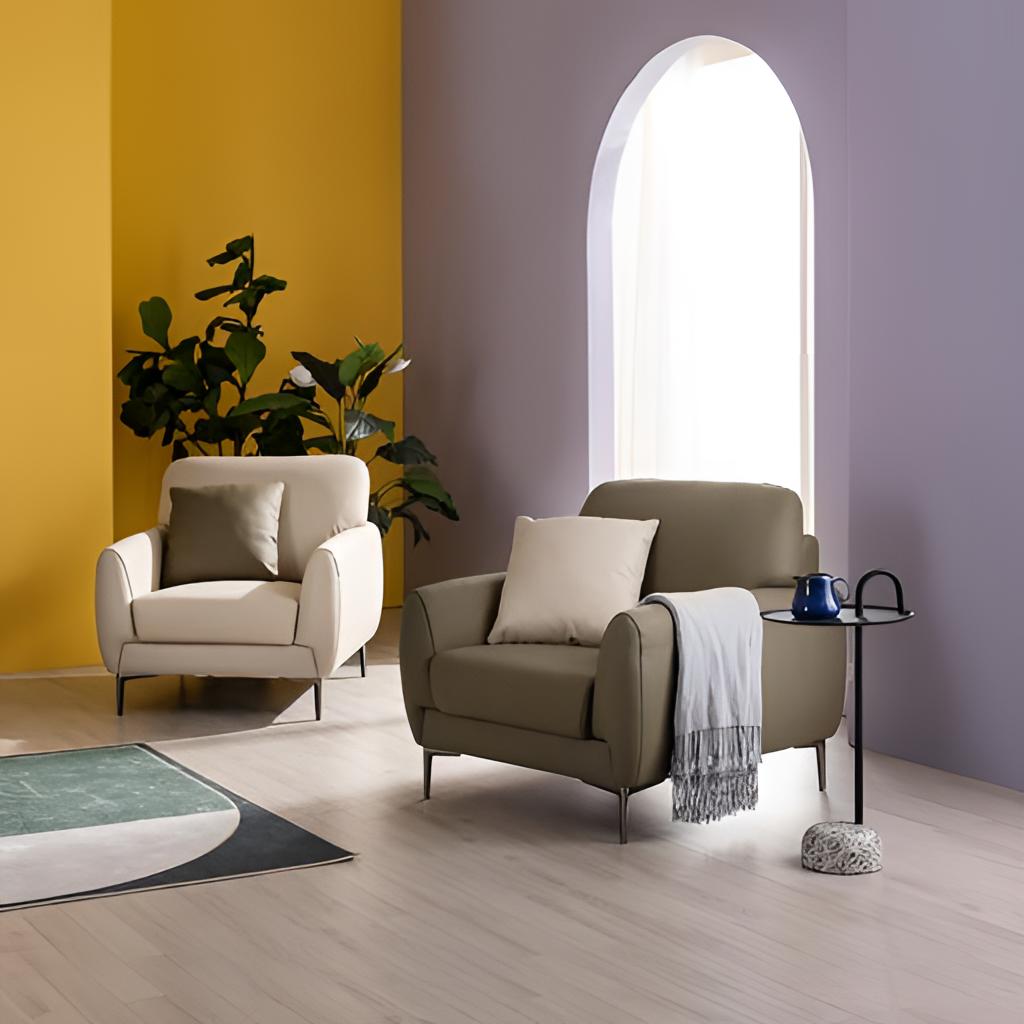
leather armchair, living room, wood flooring, with plank pattern, modern, yellow and lavender paint wallpaper, with vertical two tone pattern